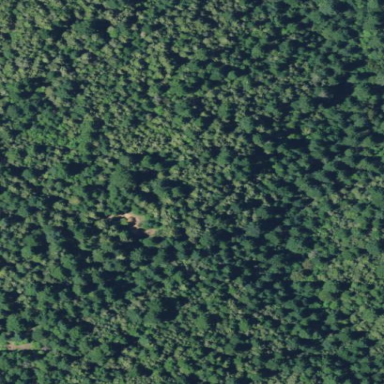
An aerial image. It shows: Forest area.